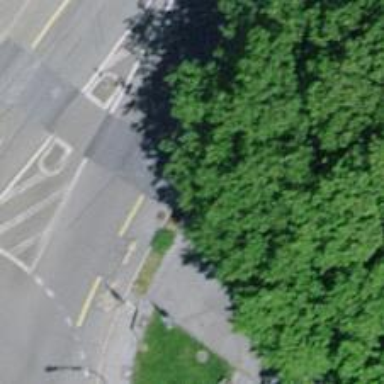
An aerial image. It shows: Asphalt footway with unmarked crossing that includes crossing island.